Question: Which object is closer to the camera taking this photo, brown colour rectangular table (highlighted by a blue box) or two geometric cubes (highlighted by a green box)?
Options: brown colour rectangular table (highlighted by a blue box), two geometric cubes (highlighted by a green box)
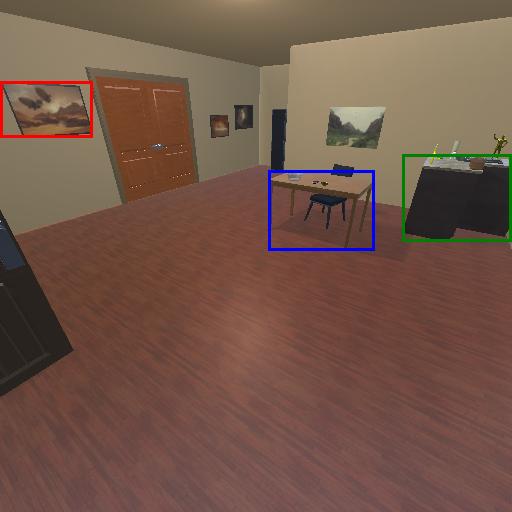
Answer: brown colour rectangular table (highlighted by a blue box)